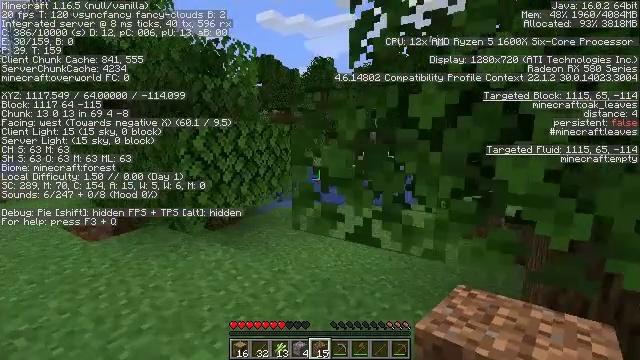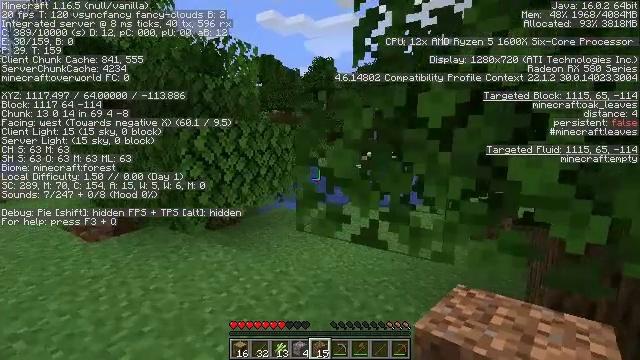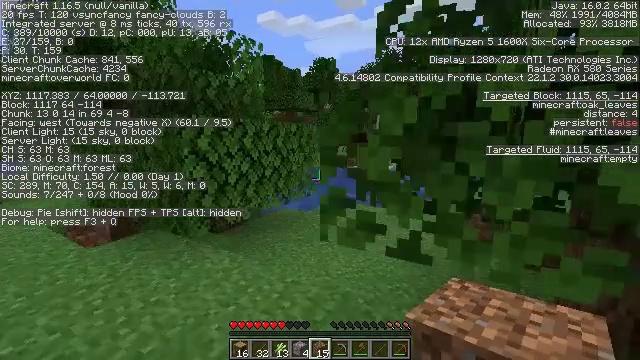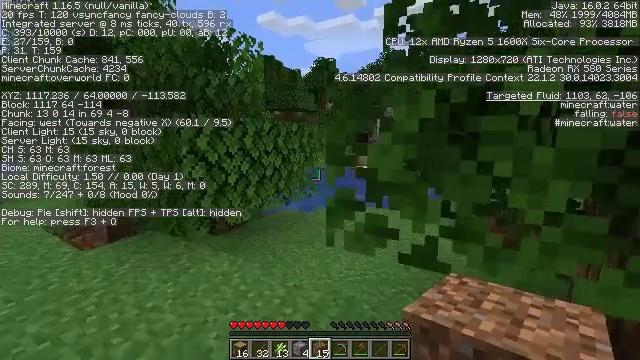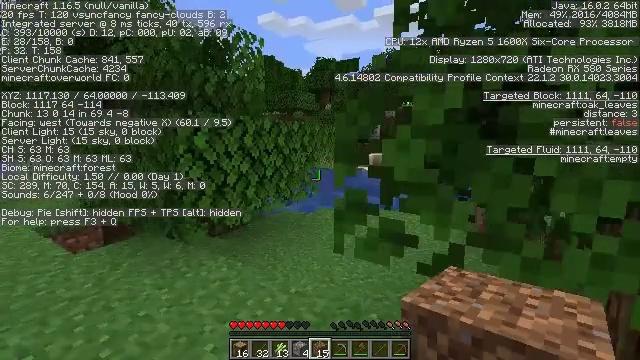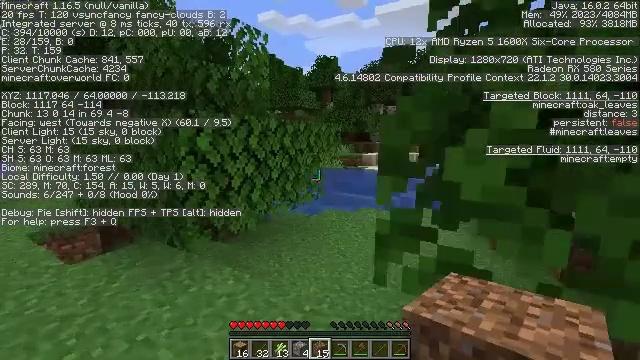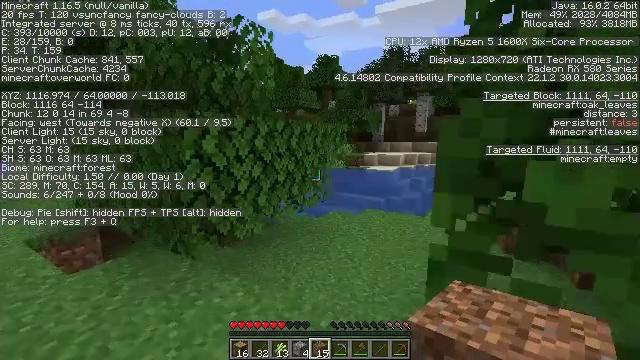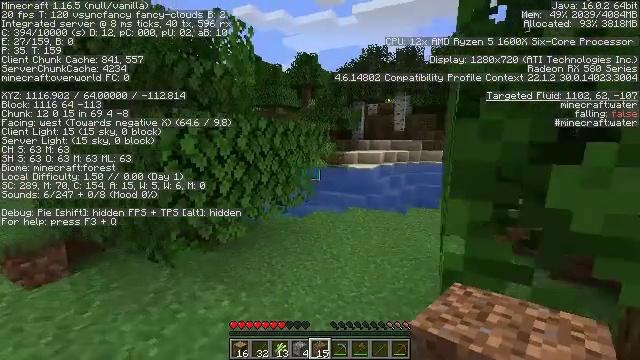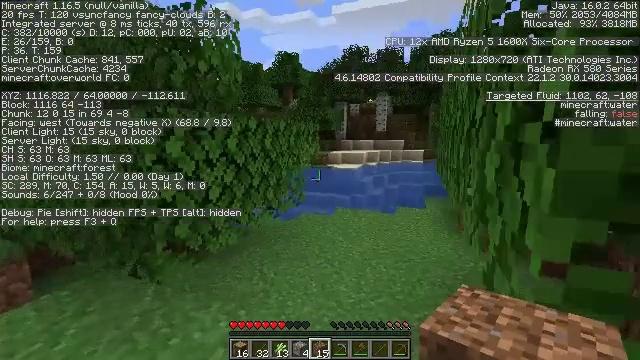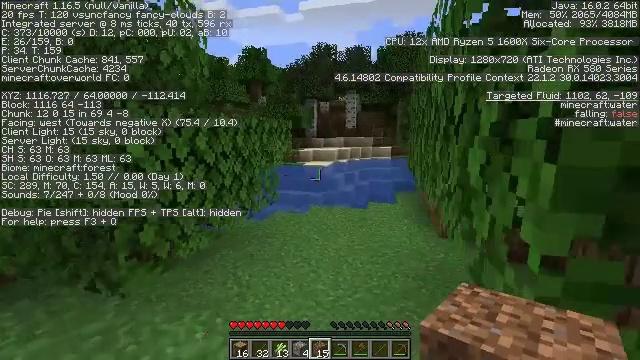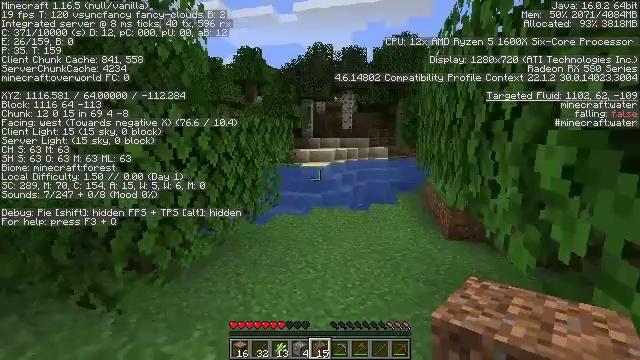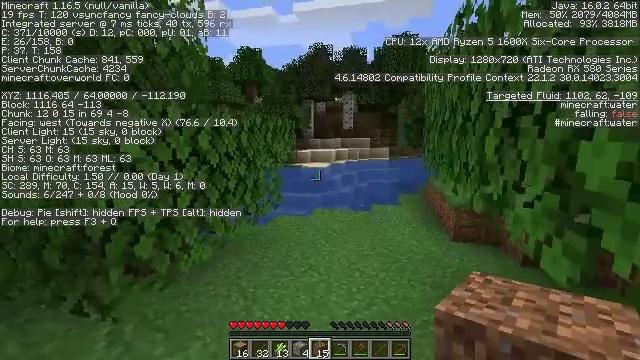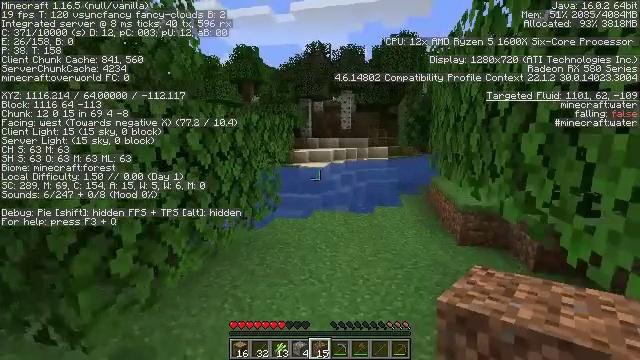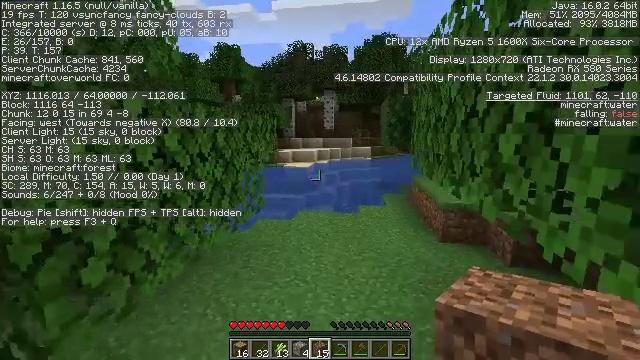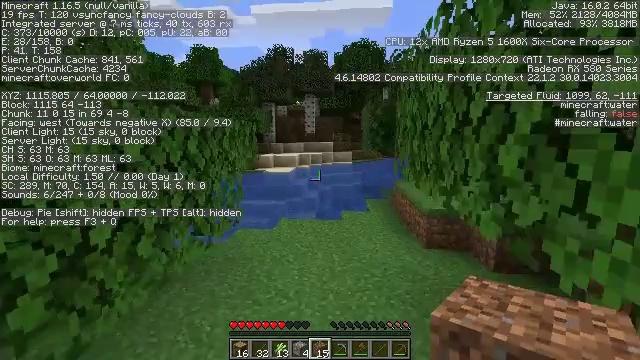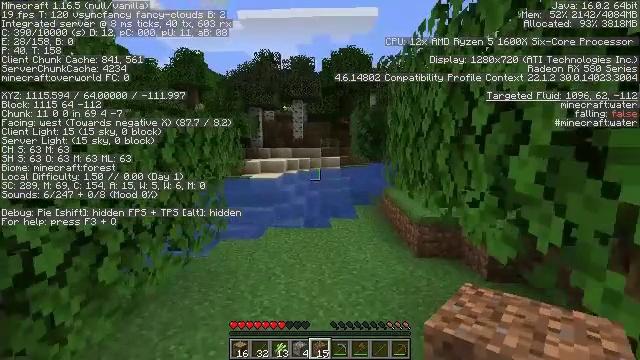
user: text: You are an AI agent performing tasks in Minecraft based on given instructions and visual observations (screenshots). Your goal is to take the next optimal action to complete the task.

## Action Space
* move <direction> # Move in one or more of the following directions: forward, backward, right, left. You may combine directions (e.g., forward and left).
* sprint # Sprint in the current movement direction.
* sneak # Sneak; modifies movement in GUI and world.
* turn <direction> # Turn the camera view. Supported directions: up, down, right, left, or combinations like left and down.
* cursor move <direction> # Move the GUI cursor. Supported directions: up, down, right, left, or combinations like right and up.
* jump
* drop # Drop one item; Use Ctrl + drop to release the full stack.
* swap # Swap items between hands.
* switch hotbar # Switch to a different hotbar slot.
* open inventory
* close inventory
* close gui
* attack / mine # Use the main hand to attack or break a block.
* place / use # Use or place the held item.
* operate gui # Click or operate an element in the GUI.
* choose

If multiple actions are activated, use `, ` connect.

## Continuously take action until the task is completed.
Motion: motion action
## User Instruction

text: Combat the sheep.
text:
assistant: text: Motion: move forward and move left
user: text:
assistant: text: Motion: move forward
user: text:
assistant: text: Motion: move forward
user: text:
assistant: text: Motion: move forward and move left
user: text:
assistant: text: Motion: move forward and move left
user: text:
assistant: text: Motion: move forward and move left
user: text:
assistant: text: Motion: move forward and move left, turn right
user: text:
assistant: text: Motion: move forward and move left, turn right
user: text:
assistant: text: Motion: move forward and move left, turn right
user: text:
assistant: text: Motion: move forward, turn right
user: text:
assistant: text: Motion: move forward
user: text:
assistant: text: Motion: move forward
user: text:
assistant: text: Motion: move forward, turn right
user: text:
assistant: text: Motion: move forward, turn right and up
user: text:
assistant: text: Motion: move forward, turn right and up
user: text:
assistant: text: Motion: move forward, turn right
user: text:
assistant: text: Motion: move forward
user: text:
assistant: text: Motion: move forward
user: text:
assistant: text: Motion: move forward
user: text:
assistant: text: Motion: move forward
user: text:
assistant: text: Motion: move forward, sprint
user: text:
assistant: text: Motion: move forward, sprint
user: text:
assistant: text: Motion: move forward, sprint
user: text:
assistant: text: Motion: move forward, sprint
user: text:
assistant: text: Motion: move forward
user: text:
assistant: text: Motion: move forward, turn left
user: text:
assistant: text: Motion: move forward, turn left
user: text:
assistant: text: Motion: move forward, turn left
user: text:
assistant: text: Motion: move forward and move right, turn left
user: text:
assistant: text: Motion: move forward and move right, turn left